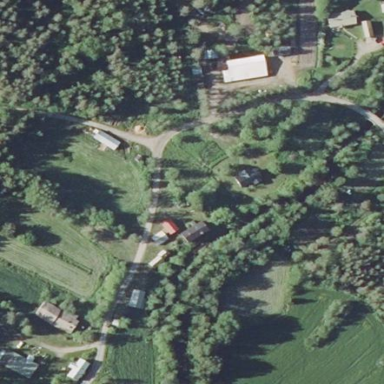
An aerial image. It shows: Historic farm.